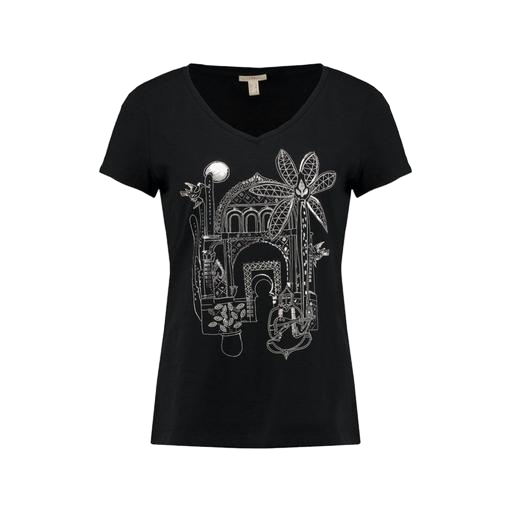
black plus size printed t-shirt only macy, black graphic print t-shirt, black graphic v-neck tee, white background